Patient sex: M
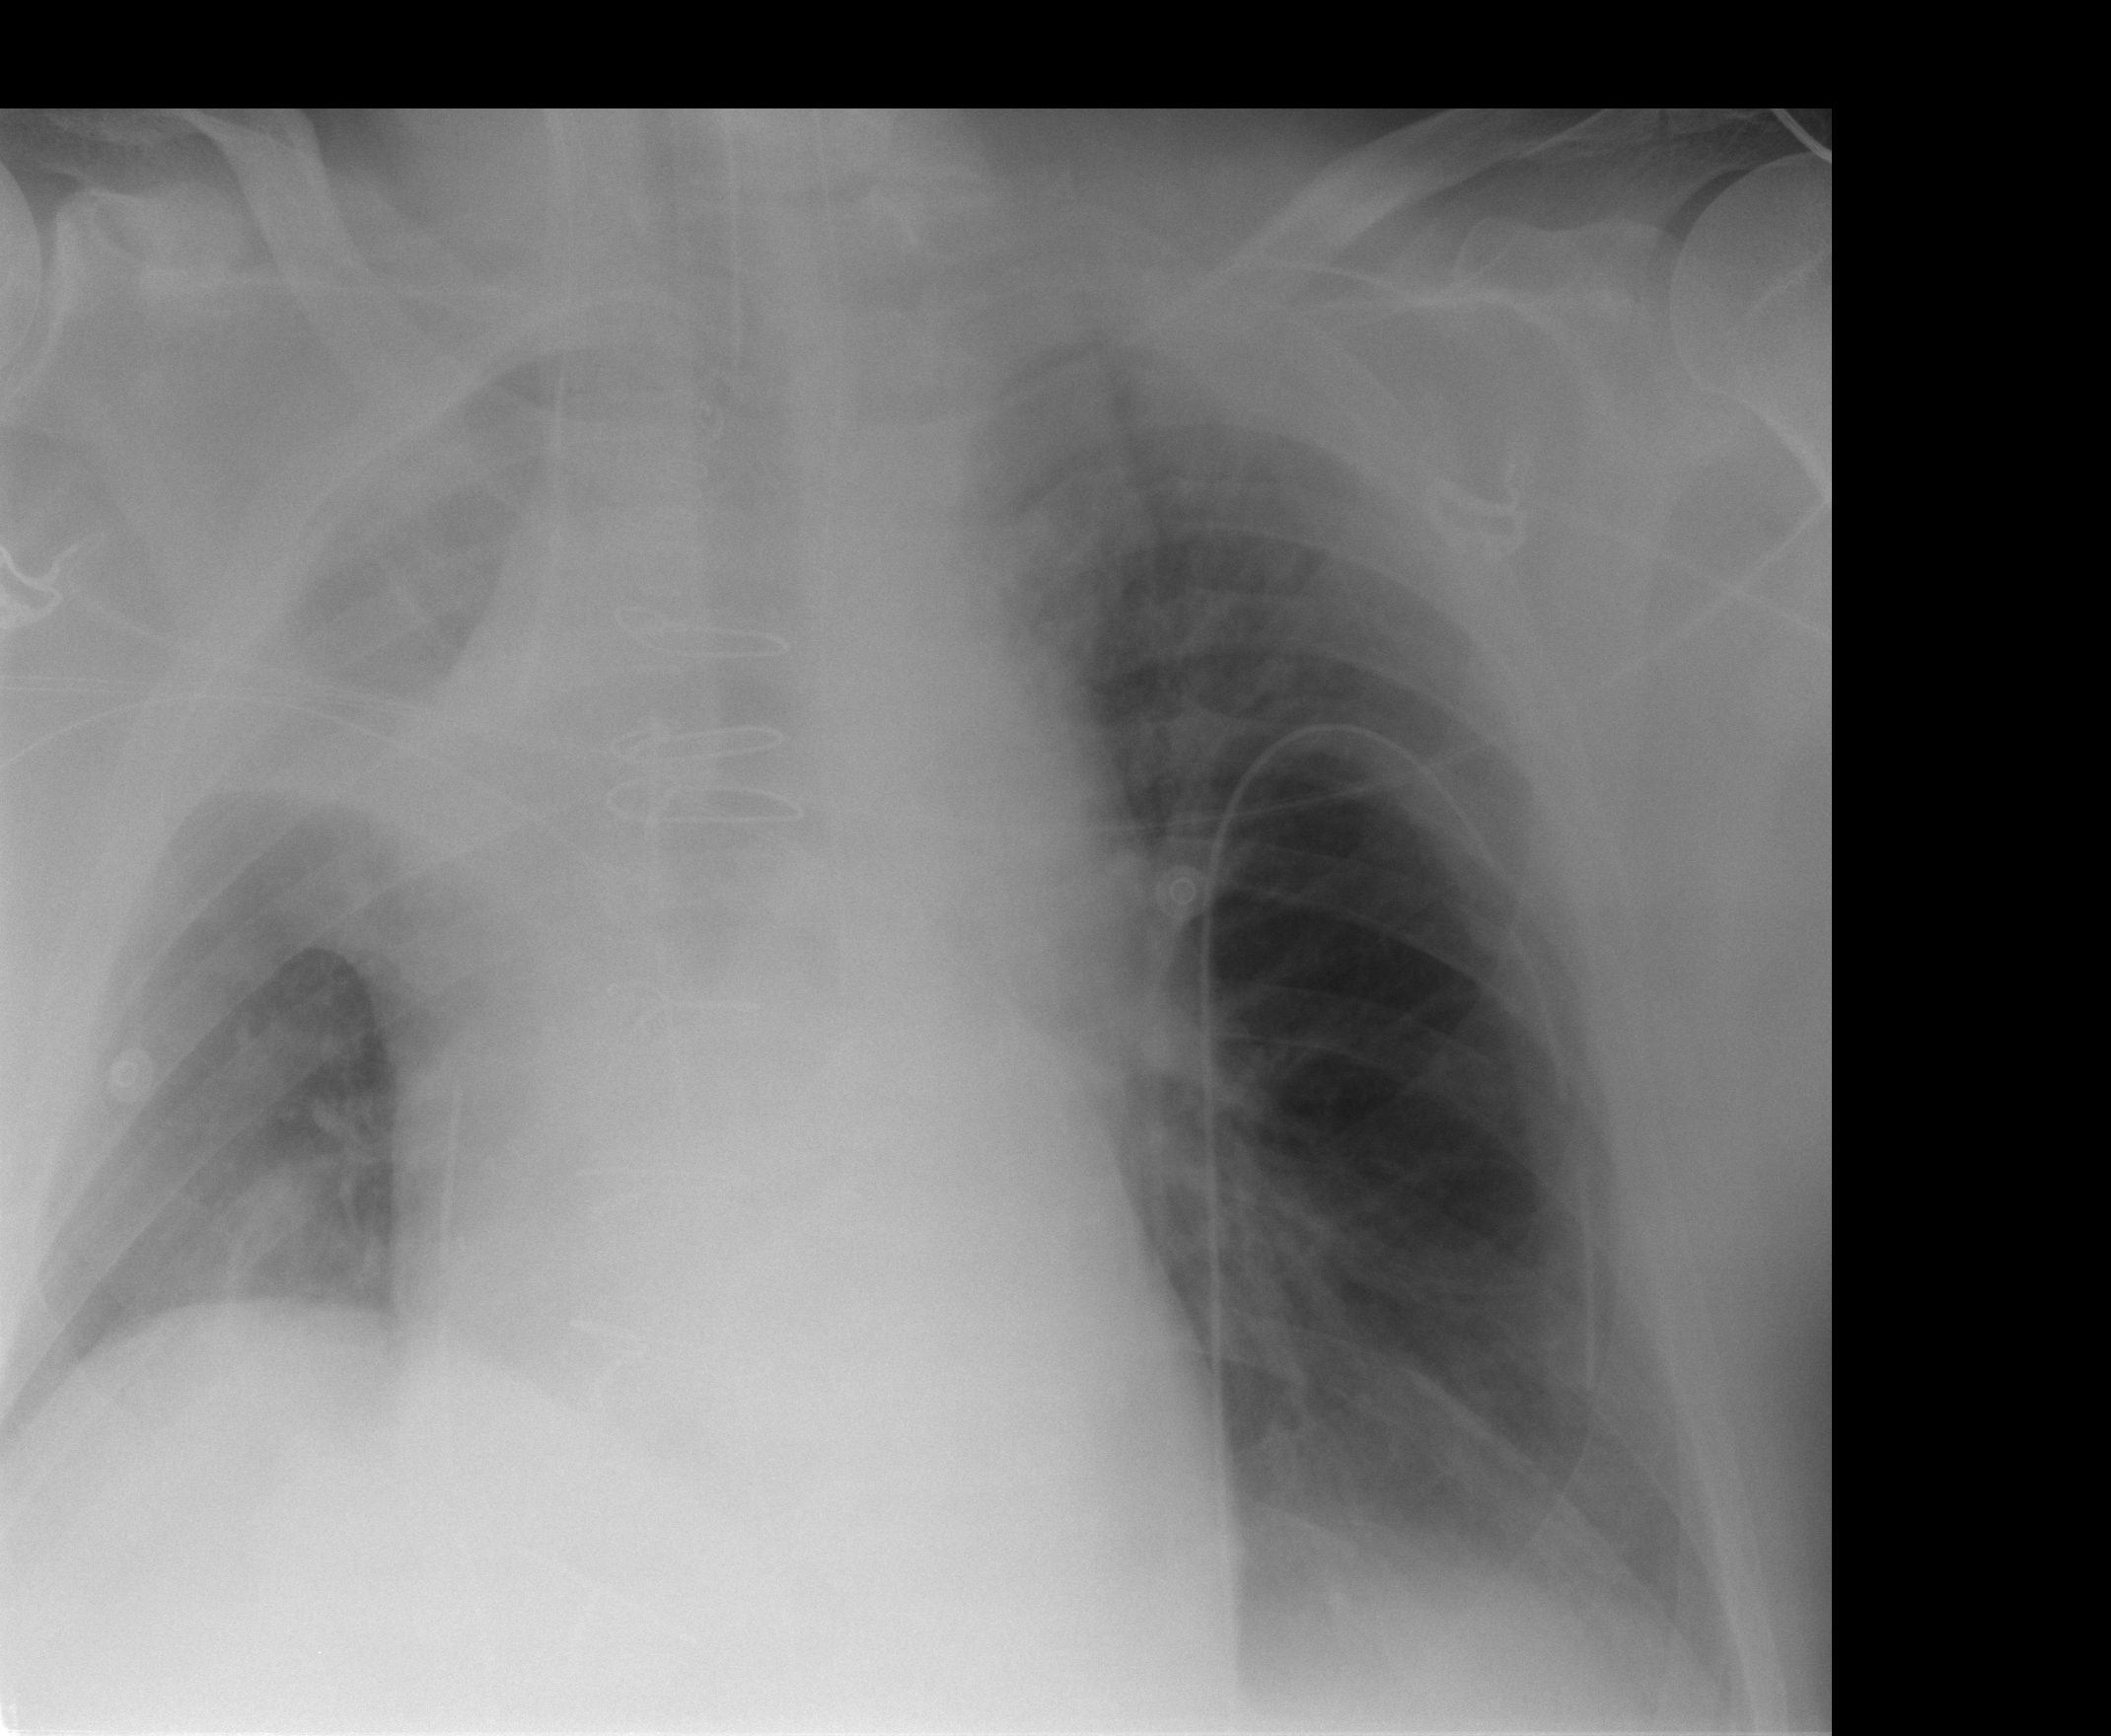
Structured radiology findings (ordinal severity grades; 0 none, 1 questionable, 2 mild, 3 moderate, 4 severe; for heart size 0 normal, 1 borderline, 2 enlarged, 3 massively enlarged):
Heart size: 0
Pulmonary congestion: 1
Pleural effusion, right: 0
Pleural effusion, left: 2
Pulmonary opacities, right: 2
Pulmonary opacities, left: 1
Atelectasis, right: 3
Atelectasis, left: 2